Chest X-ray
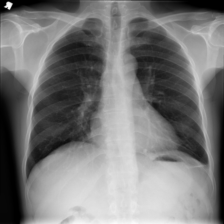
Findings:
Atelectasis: positive
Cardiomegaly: negative
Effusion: negative
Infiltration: negative
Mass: negative
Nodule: positive
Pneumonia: negative
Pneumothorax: negative
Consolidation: negative
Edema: negative
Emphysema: negative
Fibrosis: negative
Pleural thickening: negative
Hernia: negative